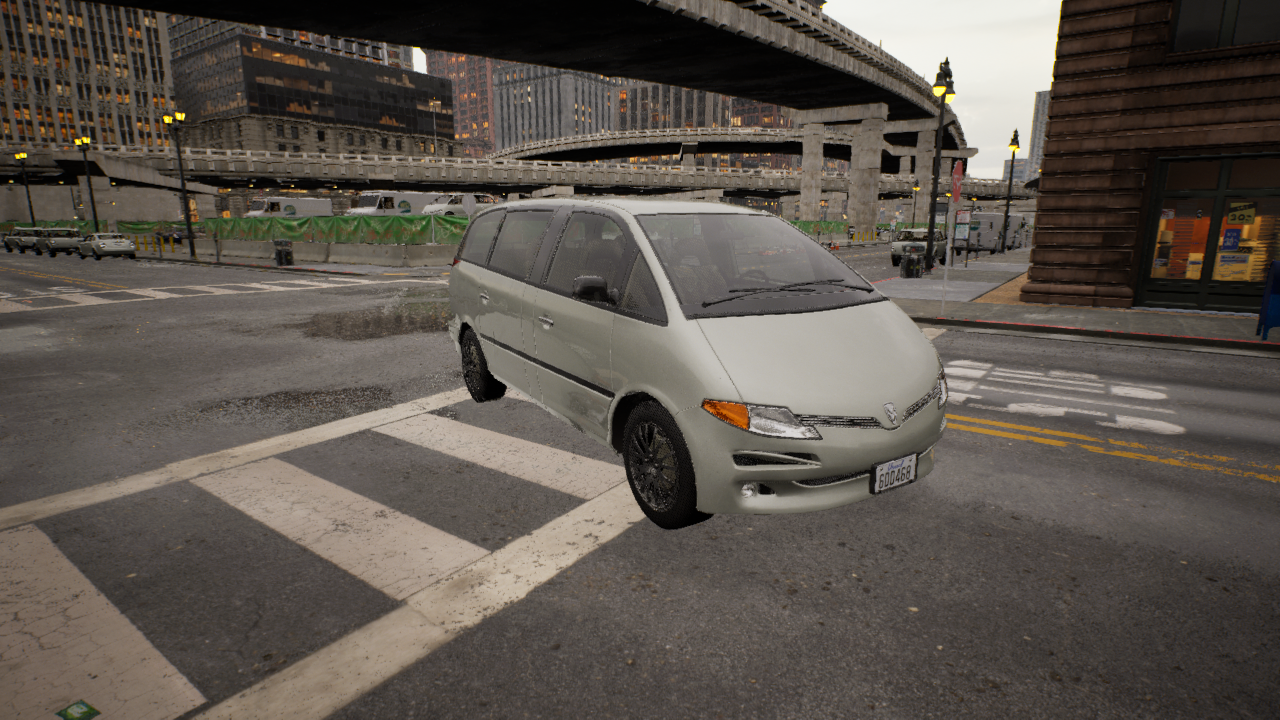
Venue: intersection
Lighting: golden hour
Vehicle rig: minivan